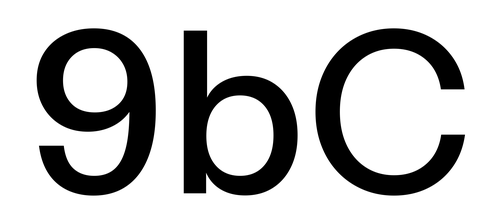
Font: InstrumentSans_Medium